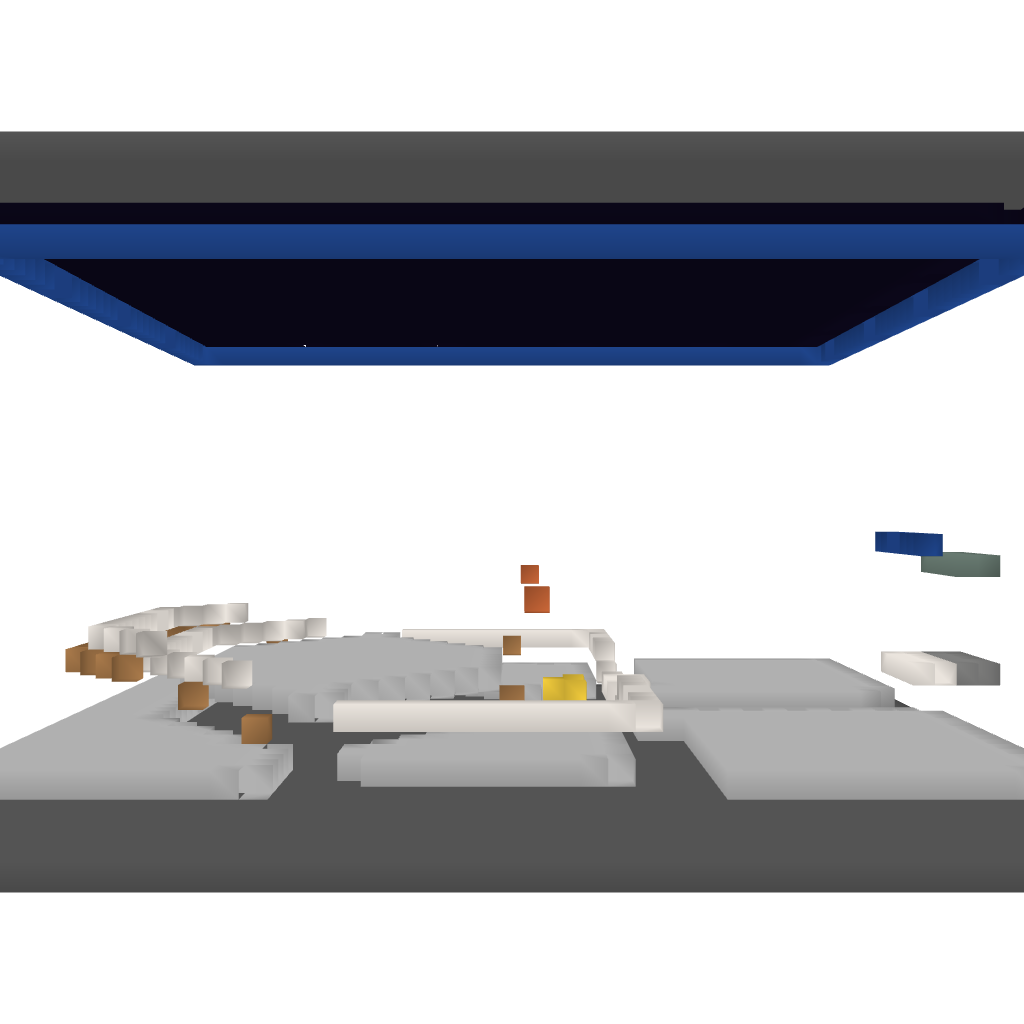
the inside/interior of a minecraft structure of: Great Fairy Fountain